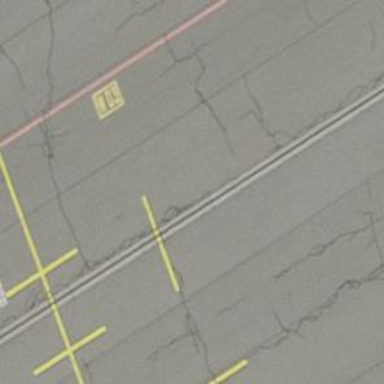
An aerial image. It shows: Airport parking position.